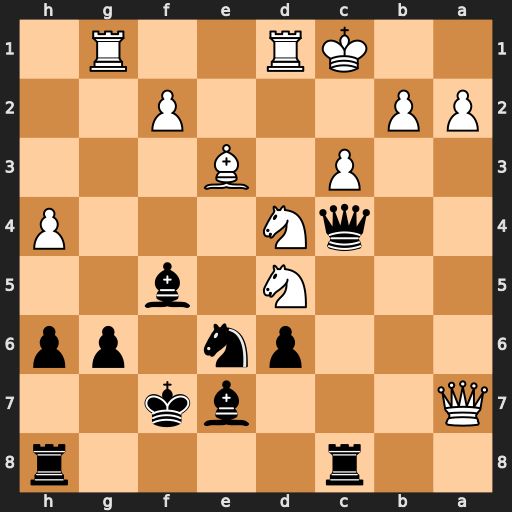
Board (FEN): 2r4r/Q3bk2/3pn1pp/3N1b2/2qN3P/2P1B3/PP3P2/2KR2R1
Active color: b
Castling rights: -
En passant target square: -
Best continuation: Qxd5 Nxf5 Qxf5